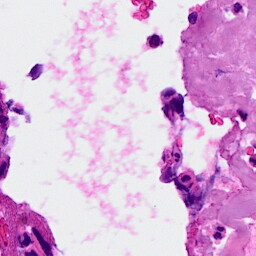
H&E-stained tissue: Breast